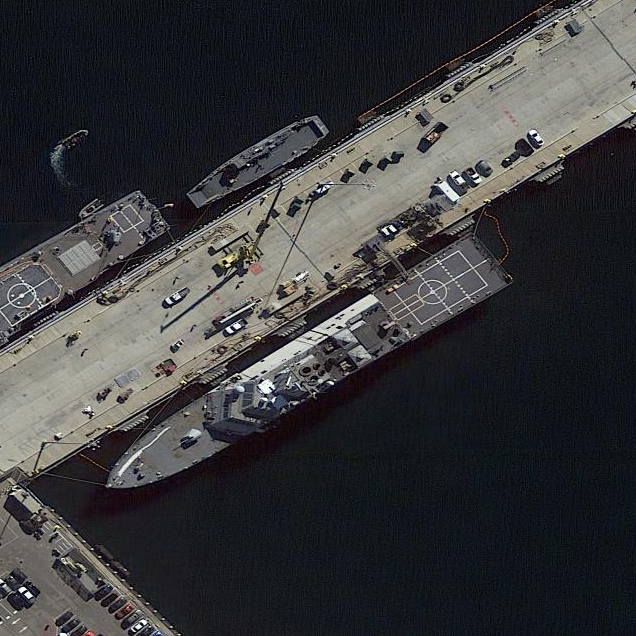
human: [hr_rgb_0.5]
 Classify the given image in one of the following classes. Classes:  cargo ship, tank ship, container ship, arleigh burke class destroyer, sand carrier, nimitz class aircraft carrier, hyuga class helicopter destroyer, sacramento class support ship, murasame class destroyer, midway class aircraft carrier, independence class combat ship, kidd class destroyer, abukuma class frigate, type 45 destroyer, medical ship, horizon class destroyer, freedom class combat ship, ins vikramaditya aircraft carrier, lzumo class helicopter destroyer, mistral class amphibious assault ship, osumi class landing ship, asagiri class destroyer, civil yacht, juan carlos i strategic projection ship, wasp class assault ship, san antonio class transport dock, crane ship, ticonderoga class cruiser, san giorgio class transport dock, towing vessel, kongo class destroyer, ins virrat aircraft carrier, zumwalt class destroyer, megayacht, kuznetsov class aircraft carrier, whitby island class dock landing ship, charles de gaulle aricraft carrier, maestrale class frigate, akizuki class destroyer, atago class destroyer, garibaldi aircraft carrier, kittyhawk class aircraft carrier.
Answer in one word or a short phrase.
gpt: Freedom class combat ship